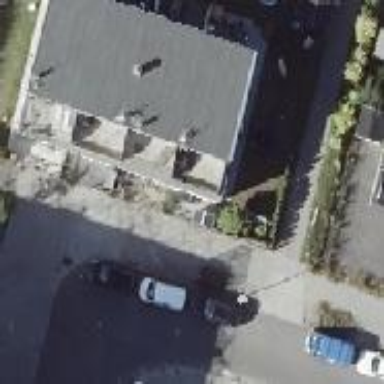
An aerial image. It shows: Terrace building.